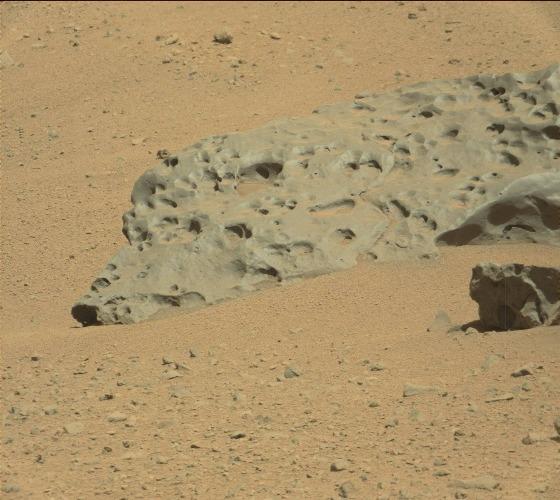
Terrain classes present: Gravel / Sand / Soil, Rock